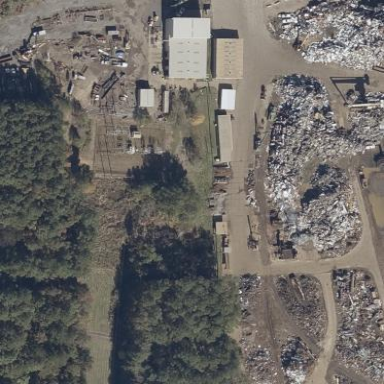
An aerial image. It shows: Scrap yard situated in industrial area.